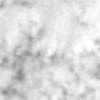
Label: no_change